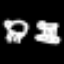
Label: frog